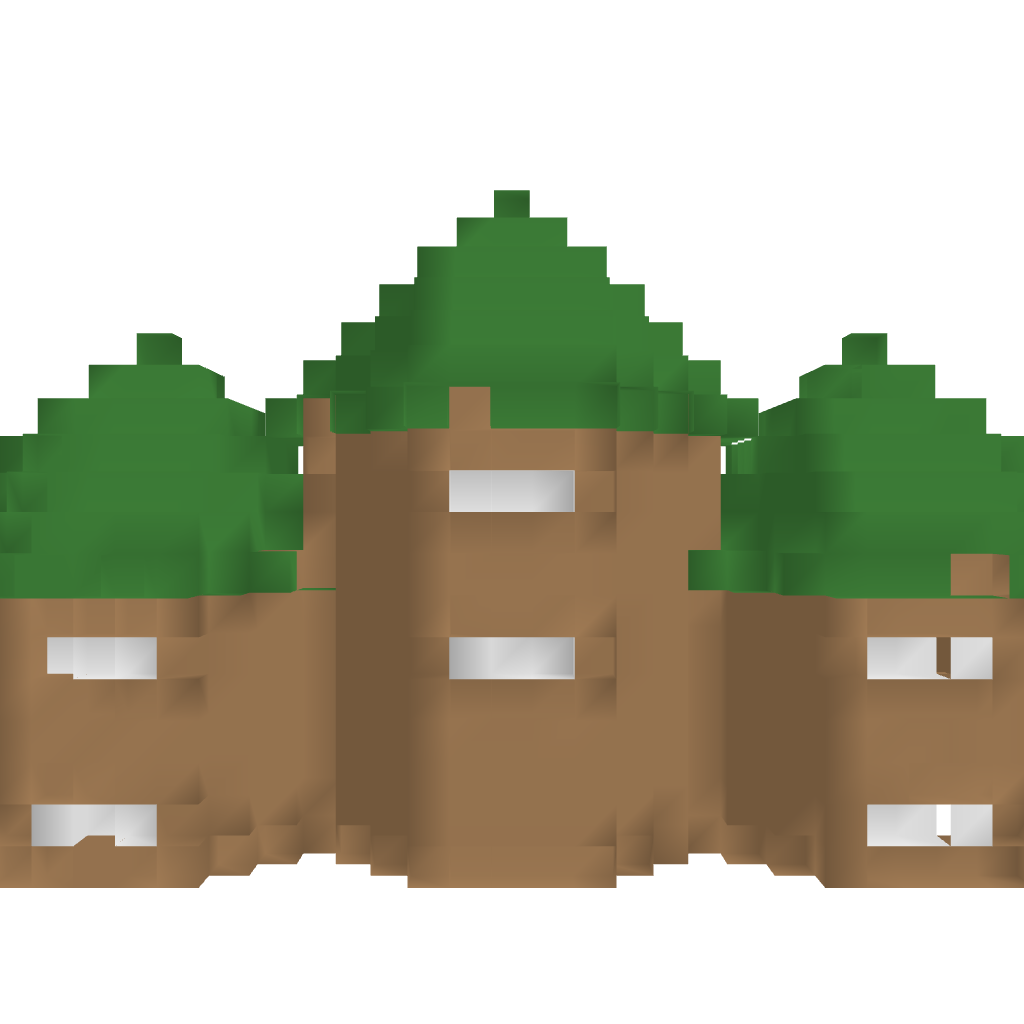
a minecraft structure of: A Treehouse very high quality